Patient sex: F
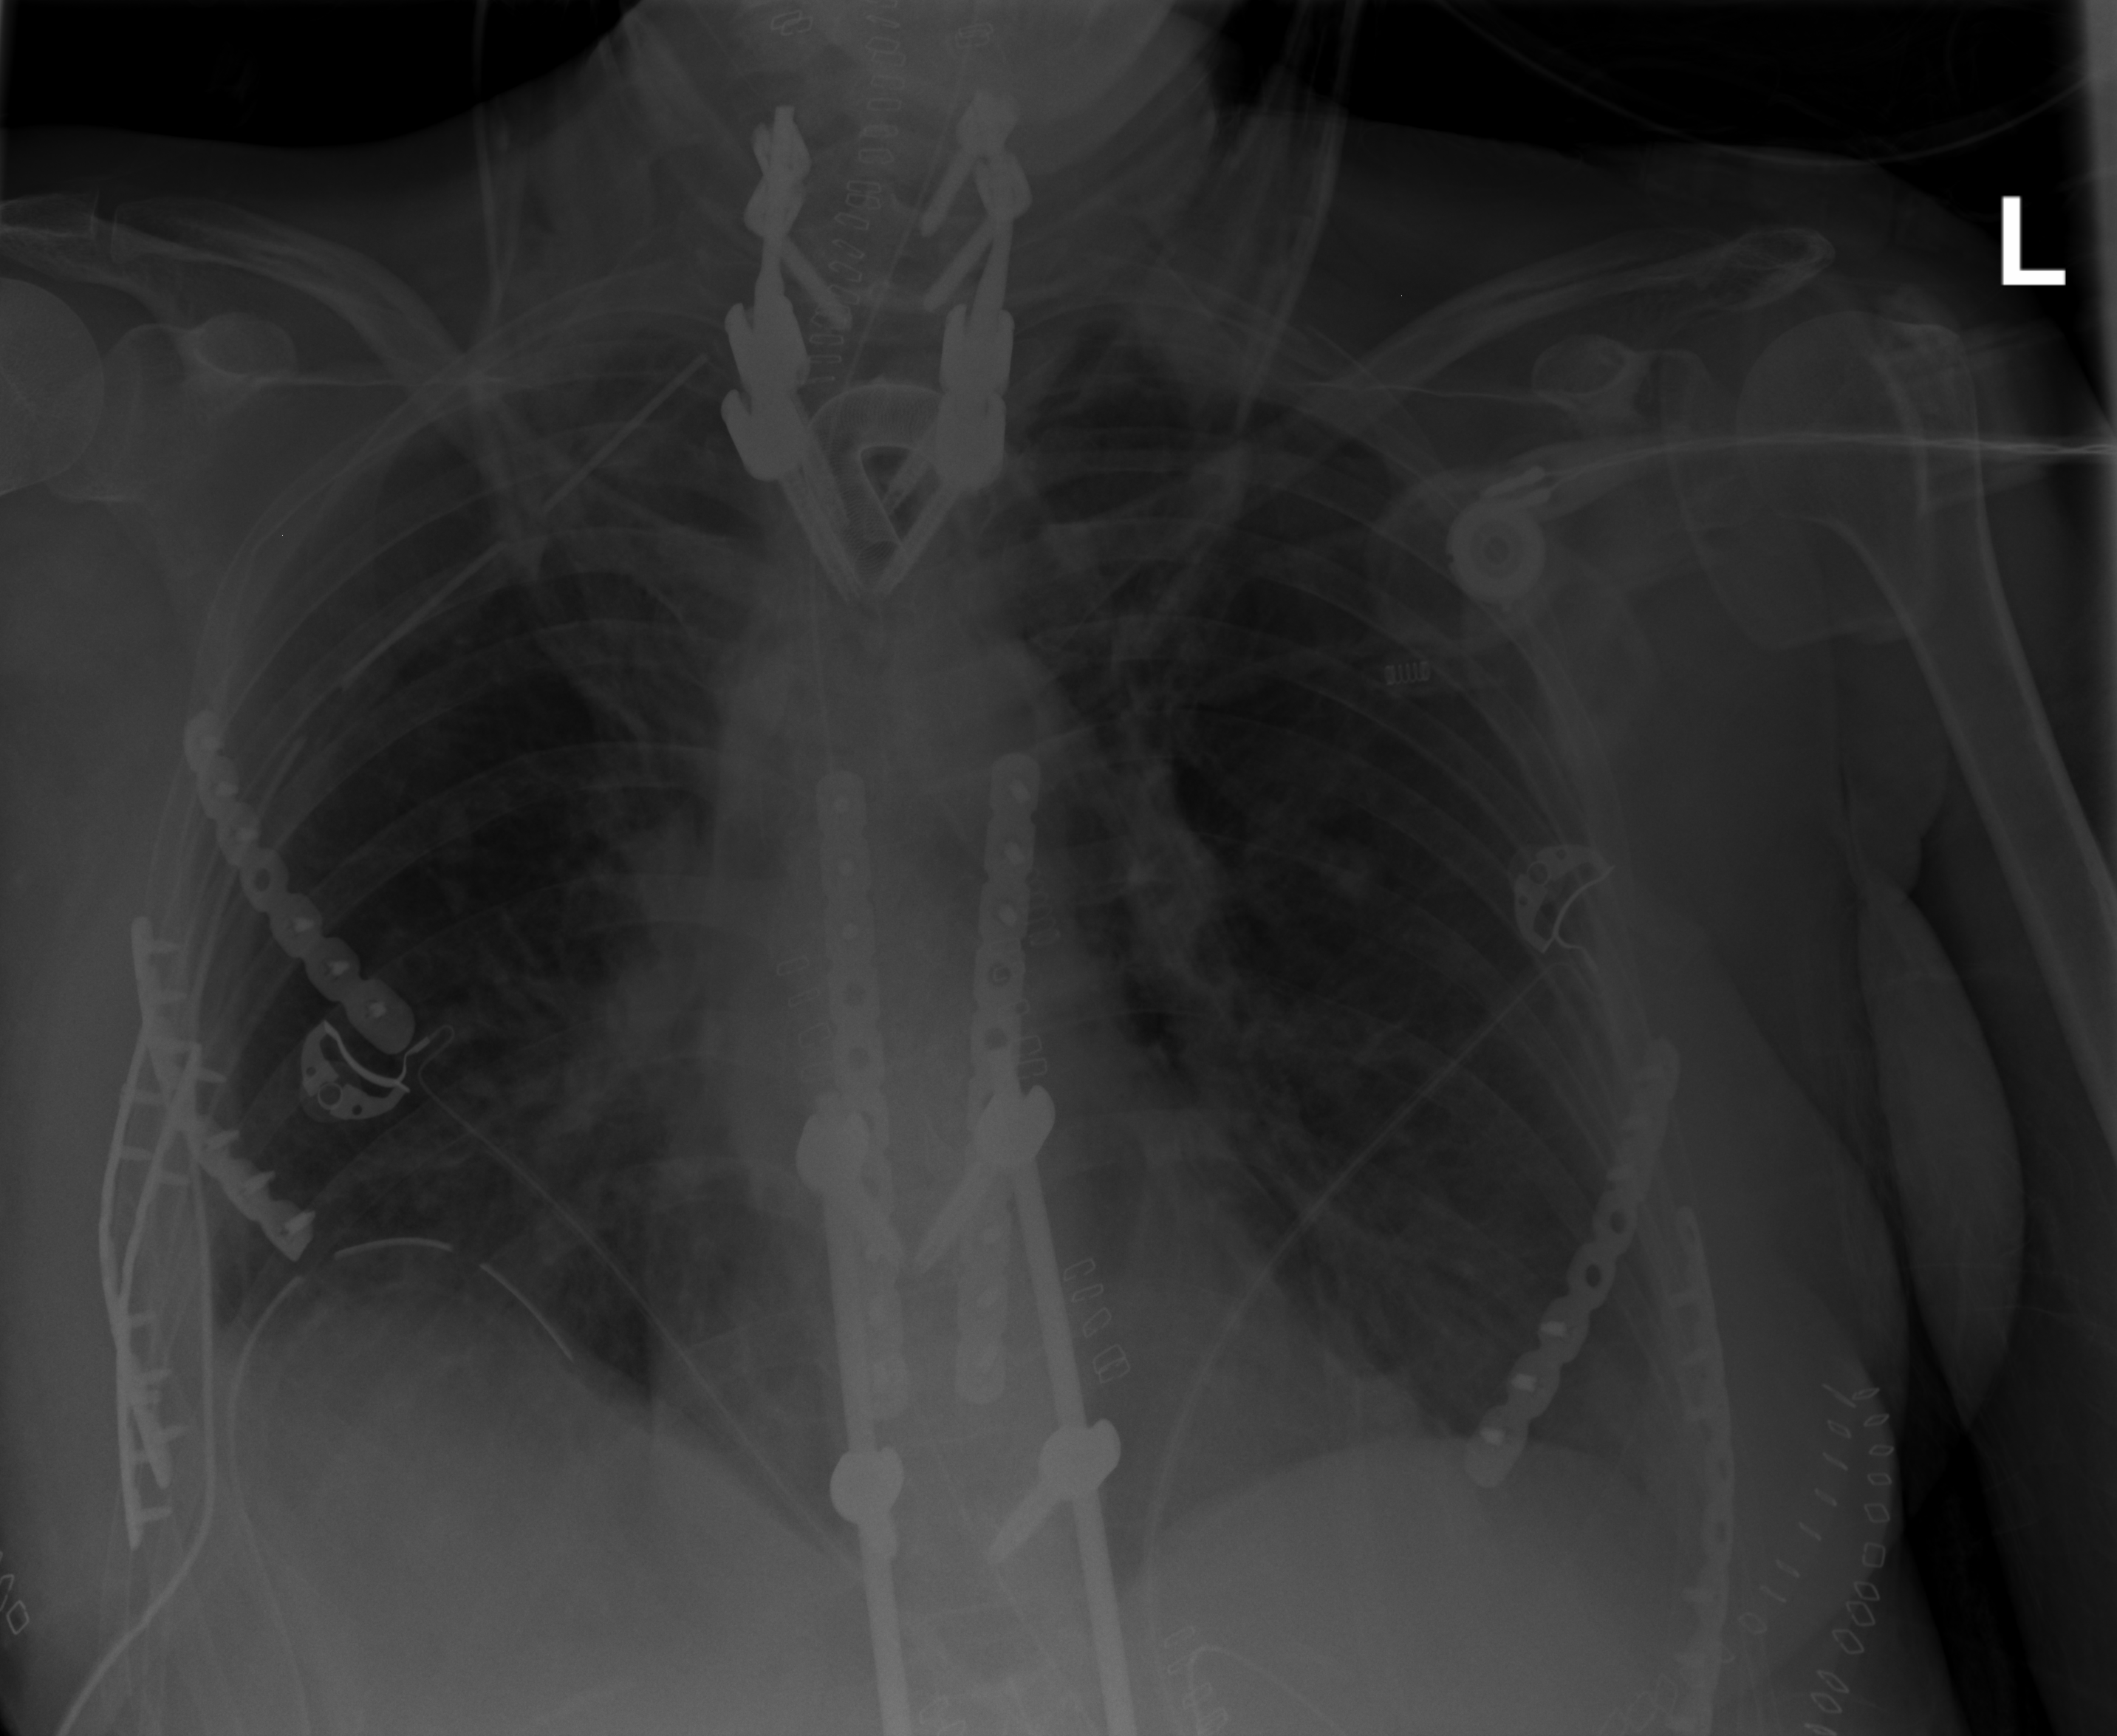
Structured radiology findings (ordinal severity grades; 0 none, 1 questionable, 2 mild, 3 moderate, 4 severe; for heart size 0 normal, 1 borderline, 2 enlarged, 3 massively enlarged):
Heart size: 0
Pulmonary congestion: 0
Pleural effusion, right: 2
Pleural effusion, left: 2
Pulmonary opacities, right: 2
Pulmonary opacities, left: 0
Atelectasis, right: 2
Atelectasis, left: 2